Field crop: maize
Growth stage: 2
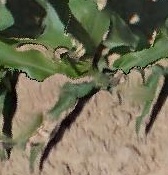
Species: maize